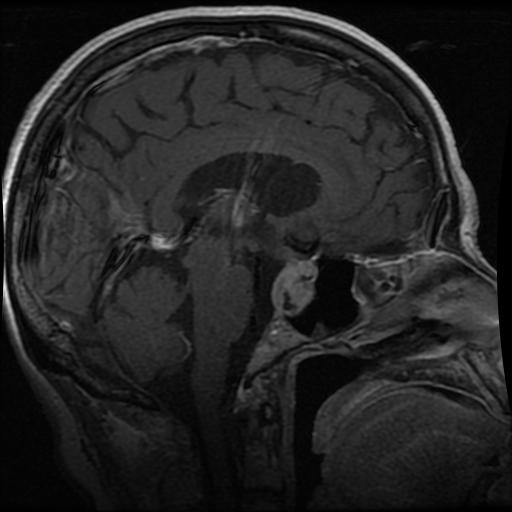
Label: pituitary